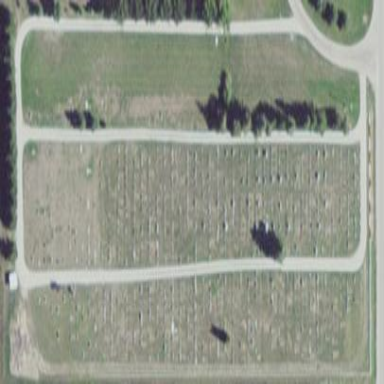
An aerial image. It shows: Cemetery.